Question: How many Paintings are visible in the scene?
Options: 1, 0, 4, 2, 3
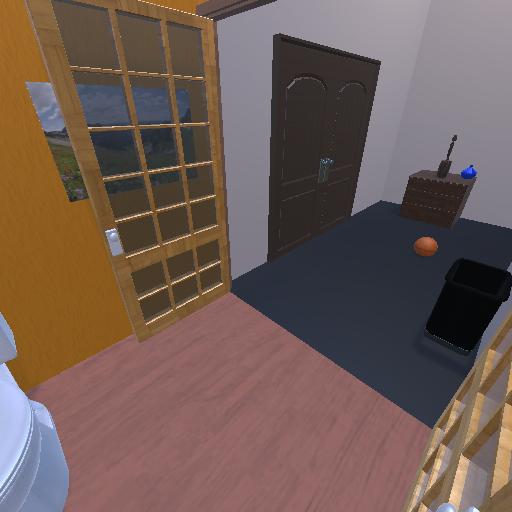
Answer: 1